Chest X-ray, PA view. Patient: 24 years old, sex F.
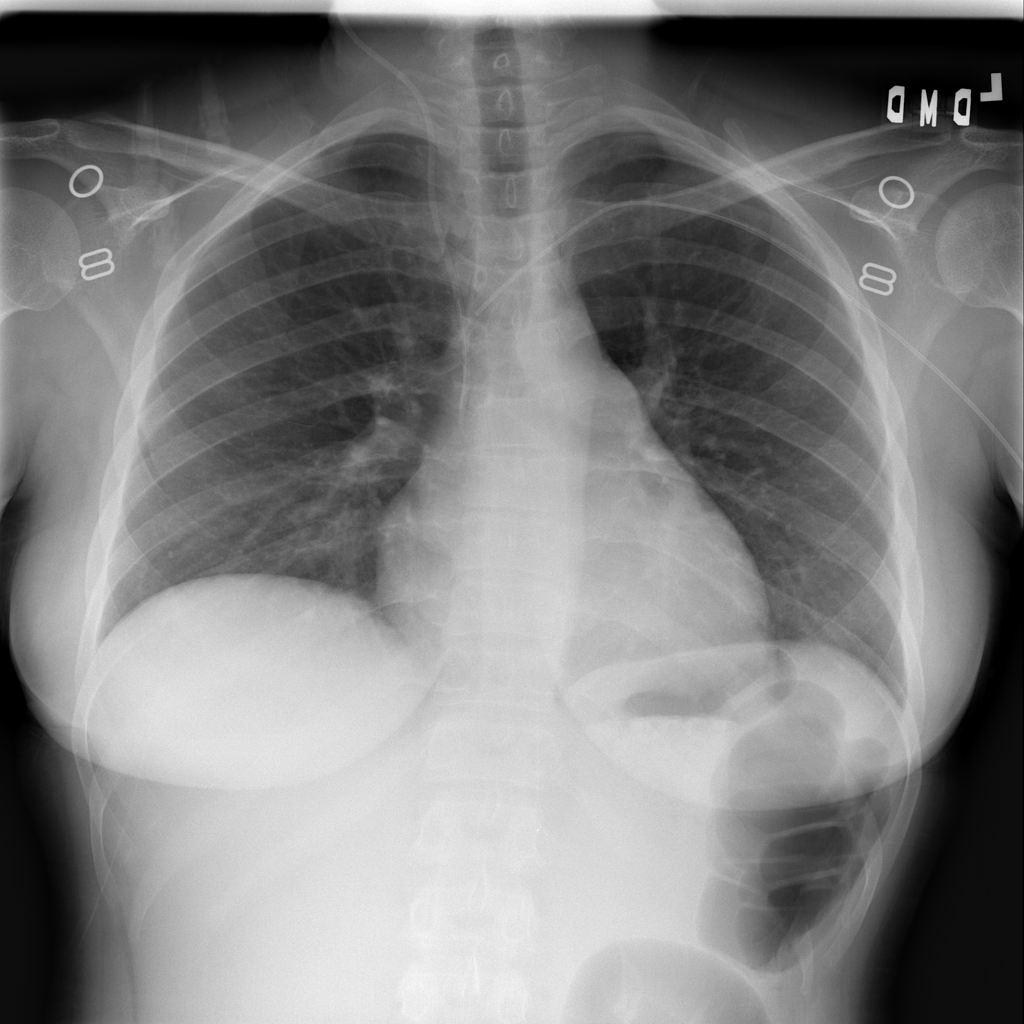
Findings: No Finding